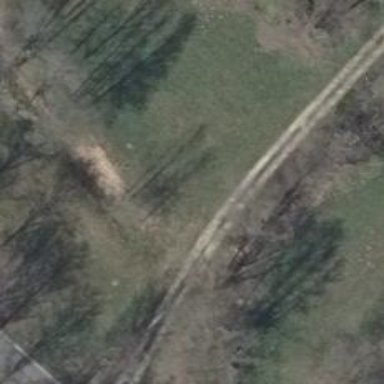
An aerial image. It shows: Gravel driveway serving as service road.